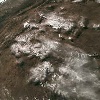
Label: land